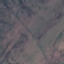
Land use / land cover class: HerbaceousVegetation